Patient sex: F
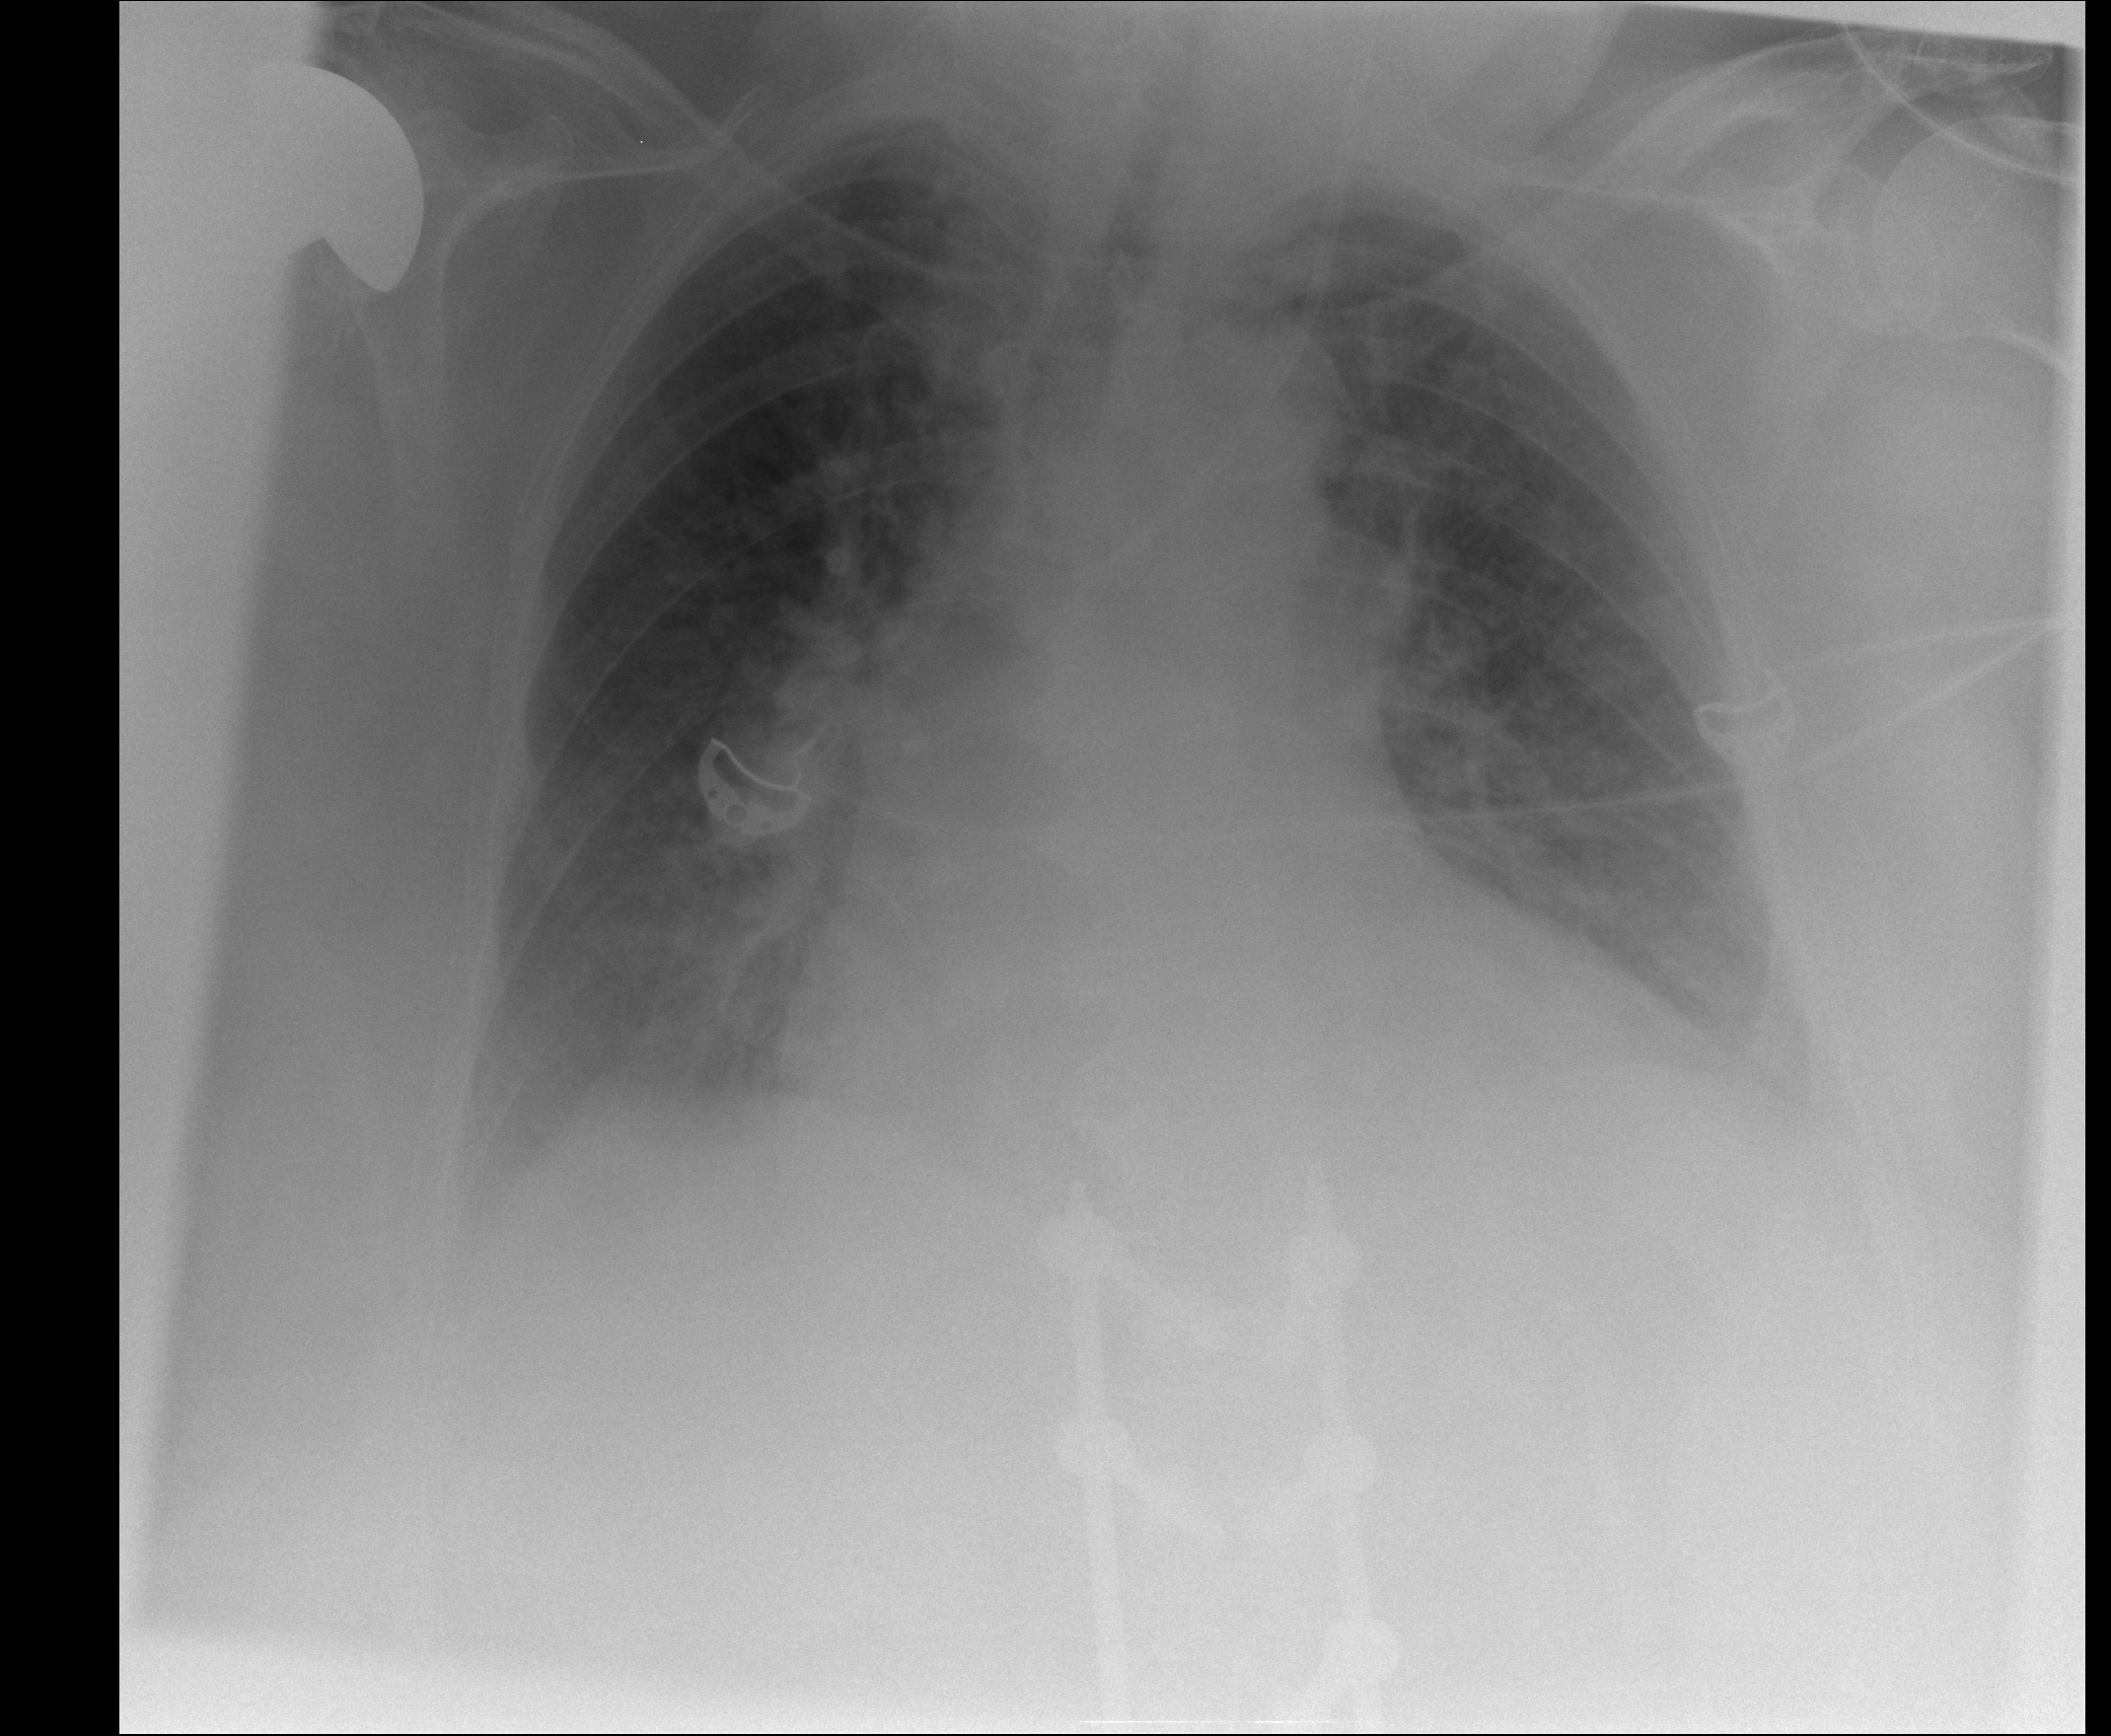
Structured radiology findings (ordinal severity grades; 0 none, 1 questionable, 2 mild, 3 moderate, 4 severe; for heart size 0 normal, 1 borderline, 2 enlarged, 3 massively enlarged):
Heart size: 0
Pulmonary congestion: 2
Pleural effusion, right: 0
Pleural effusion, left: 0
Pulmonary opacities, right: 0
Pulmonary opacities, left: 1
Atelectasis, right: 0
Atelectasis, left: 0